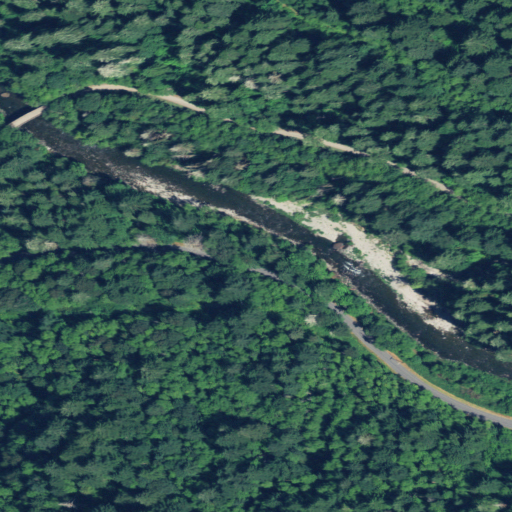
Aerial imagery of valley in Oregon named Elkhorn Valley containing grassland, open development, evergreen forest, and barren land